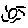
Label: sun